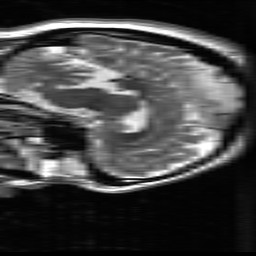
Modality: T2w
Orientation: sagittal
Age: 38
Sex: female
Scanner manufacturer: ge
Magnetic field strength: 3 T
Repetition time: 5.192 s
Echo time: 0.1003 s